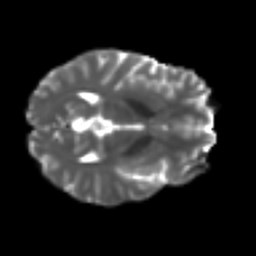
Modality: T2w
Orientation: axial
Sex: female
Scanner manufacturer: ge
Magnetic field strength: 3 T
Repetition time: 7 s
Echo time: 0.08 s